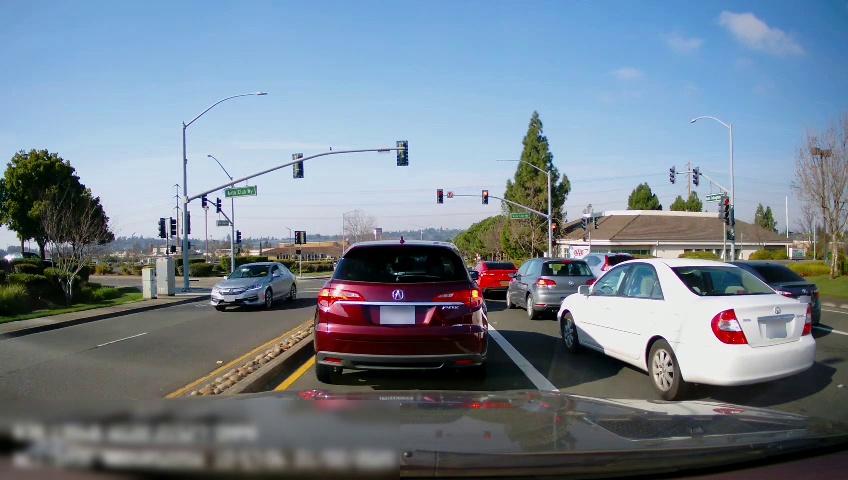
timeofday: Day
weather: Sunny
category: Drivable Space
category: Drivable Space
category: Vehicles | Car
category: Vehicles | SUV
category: Vehicles | SUV
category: Vehicles | Car
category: Vehicles | Car
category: Vehicles | Car
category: Vehicles | Car
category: Lanes | Current Lane
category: Lanes | Current Lane
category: Lanes | Current Lane
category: Lanes | Alternate Lane
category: Lanes | Opposite Lane
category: Traffic | Signs
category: Traffic | Signs
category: Traffic | Signs
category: Traffic | Signs
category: Traffic | Lights
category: Traffic | Lights
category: Traffic | Lights
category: Traffic | Lights
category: Traffic | Lights
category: Traffic | Lights
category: Traffic | Lights
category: Traffic | Lights
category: Traffic | Lights
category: Traffic | Lights
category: Traffic | Lights
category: Traffic | Lights
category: Traffic | Lights
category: Traffic | Lights
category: Traffic | Lights